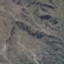
Label: HerbaceousVegetation